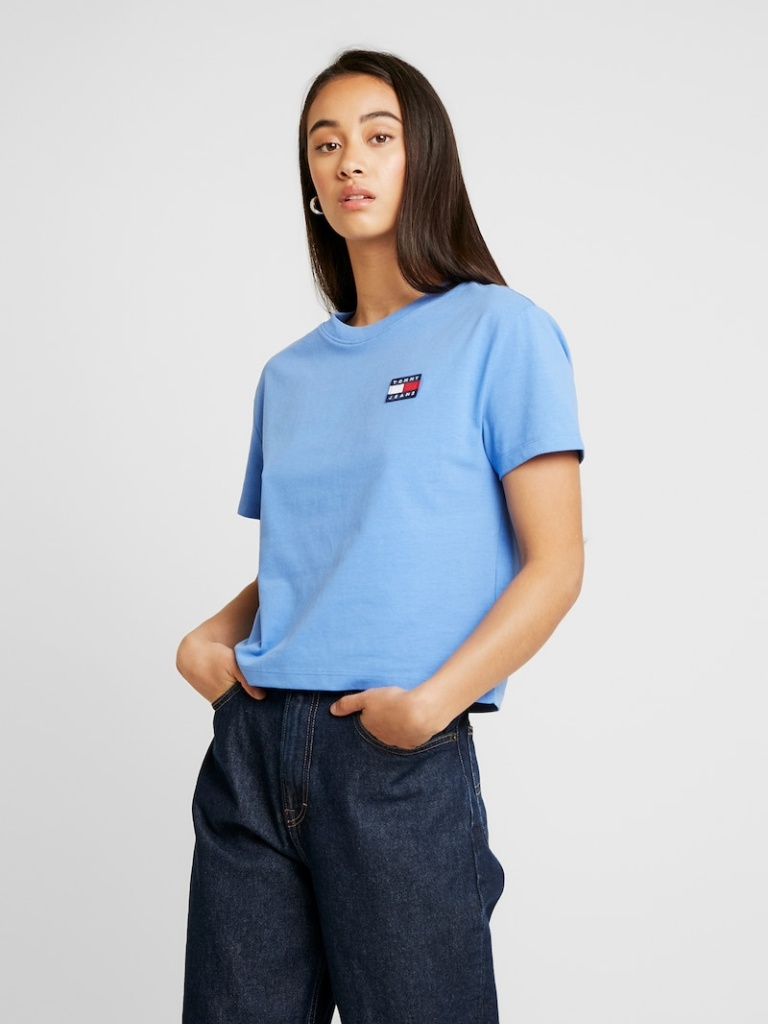
cotton relaxed short sleeve waist length Untucked crew t-shirt